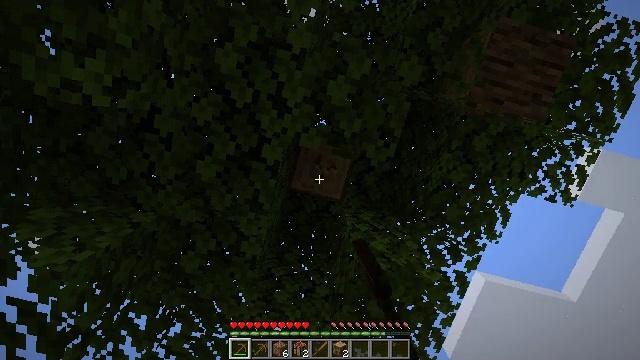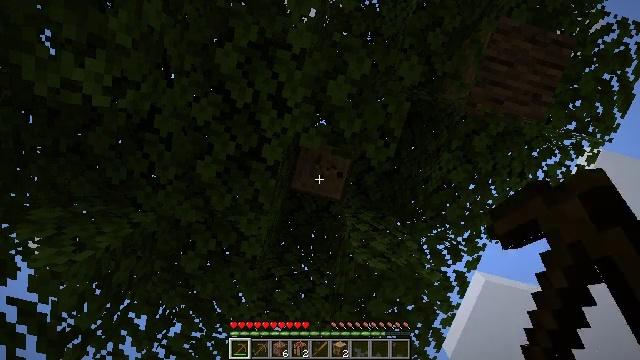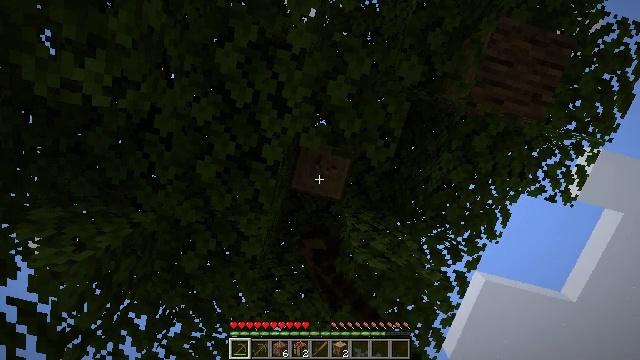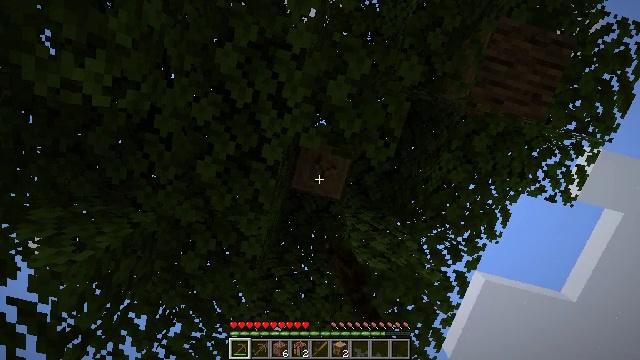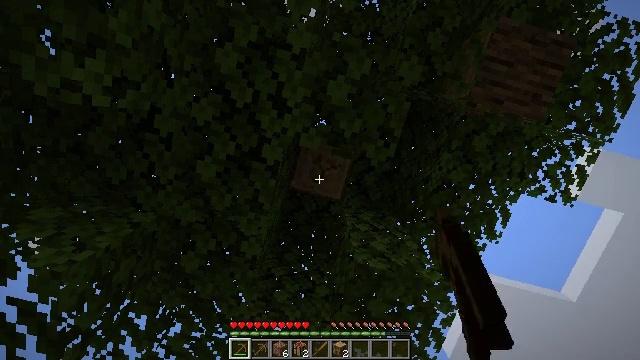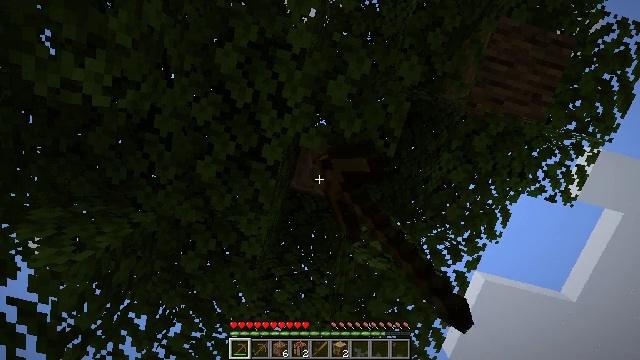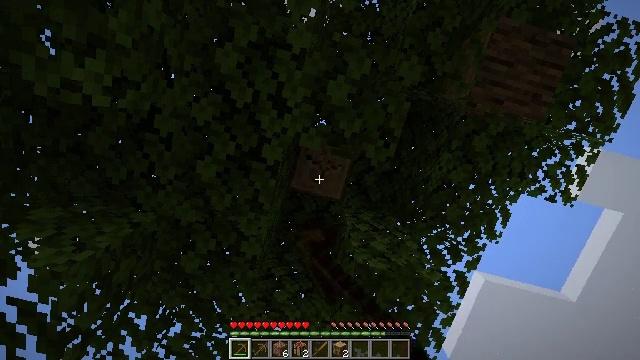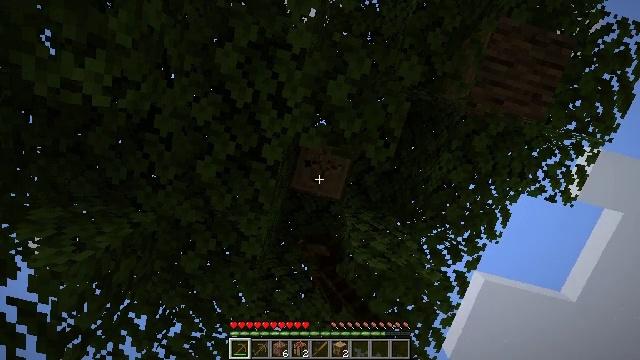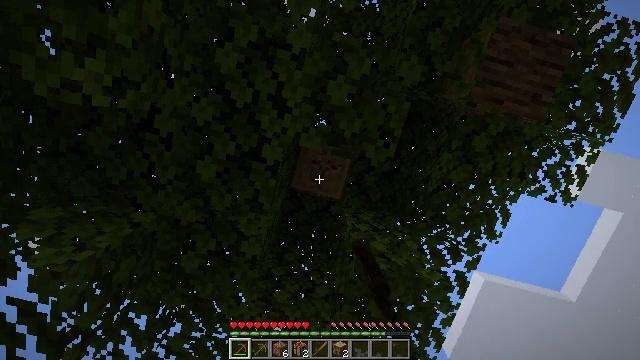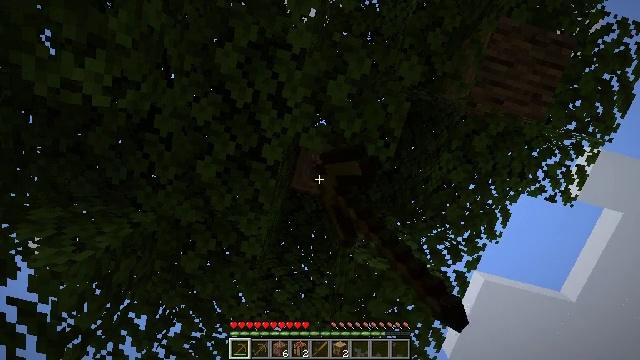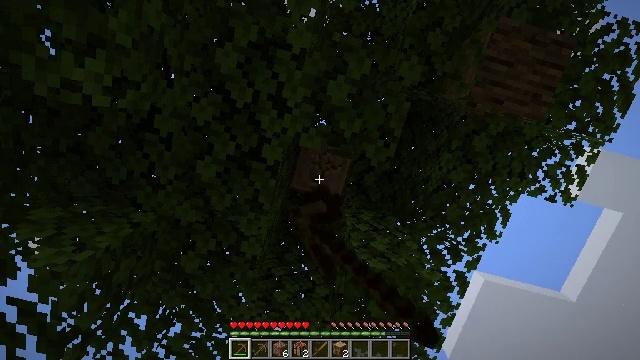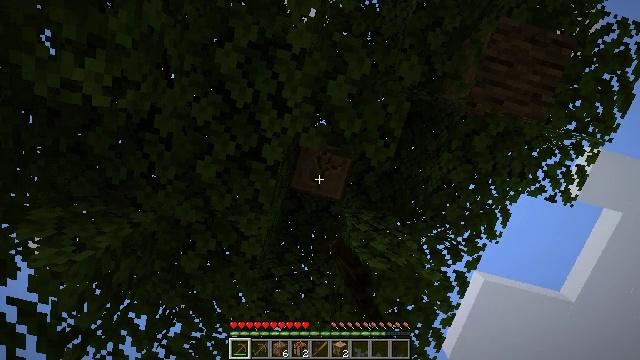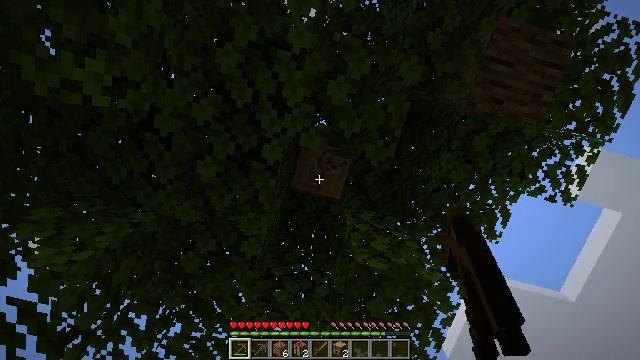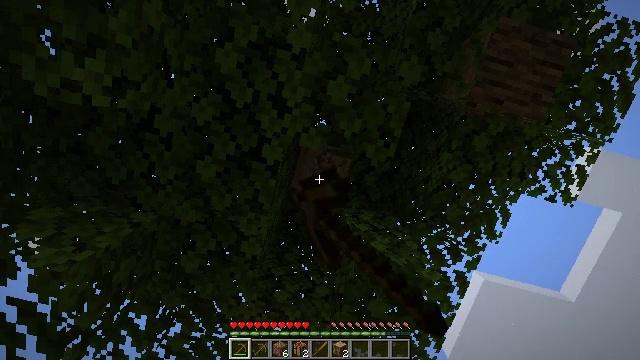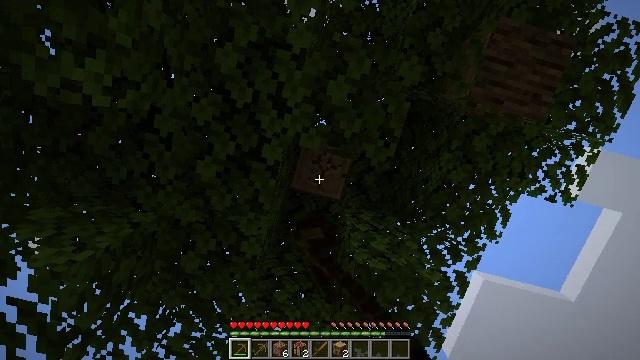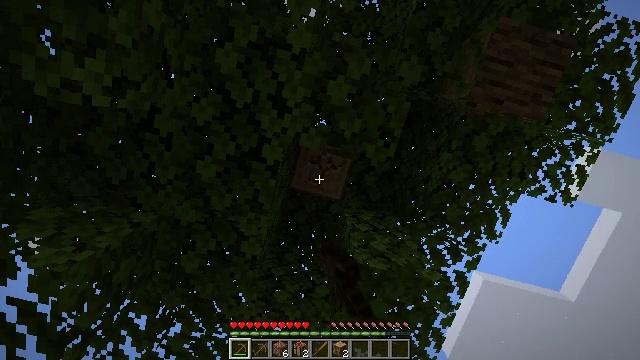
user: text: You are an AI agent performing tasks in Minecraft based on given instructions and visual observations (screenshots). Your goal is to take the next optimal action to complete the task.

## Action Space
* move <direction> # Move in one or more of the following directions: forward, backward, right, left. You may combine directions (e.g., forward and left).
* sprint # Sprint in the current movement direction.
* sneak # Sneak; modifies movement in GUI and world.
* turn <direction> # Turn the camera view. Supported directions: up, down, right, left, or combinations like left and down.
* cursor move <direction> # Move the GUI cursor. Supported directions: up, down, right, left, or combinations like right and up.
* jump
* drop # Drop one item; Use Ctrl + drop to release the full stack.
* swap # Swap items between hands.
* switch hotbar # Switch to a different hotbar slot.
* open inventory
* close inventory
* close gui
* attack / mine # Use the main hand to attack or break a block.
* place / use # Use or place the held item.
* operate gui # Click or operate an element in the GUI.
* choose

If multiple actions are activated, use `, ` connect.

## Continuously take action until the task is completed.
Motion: motion action
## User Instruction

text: Cut down the tree and harvest oak logs.
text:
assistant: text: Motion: attack / mine
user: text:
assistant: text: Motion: attack / mine
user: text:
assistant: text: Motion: attack / mine
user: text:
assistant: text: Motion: attack / mine
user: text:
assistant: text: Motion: attack / mine
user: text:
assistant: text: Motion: attack / mine
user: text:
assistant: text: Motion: attack / mine
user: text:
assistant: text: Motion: attack / mine
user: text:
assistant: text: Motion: attack / mine
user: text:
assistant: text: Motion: attack / mine
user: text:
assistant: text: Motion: attack / mine
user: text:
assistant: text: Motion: attack / mine
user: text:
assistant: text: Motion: attack / mine
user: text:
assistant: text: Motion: attack / mine
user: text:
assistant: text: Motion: attack / mine
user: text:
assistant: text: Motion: attack / mine
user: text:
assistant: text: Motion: attack / mine
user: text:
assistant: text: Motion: attack / mine
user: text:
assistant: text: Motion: attack / mine
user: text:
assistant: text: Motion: attack / mine
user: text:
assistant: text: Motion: attack / mine
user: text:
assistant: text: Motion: attack / mine
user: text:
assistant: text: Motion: attack / mine
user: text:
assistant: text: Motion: attack / mine
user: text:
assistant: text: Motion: attack / mine
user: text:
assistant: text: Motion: attack / mine
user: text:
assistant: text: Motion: attack / mine
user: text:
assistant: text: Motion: attack / mine
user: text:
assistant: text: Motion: attack / mine
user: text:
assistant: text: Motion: attack / mine